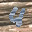
Label: 4